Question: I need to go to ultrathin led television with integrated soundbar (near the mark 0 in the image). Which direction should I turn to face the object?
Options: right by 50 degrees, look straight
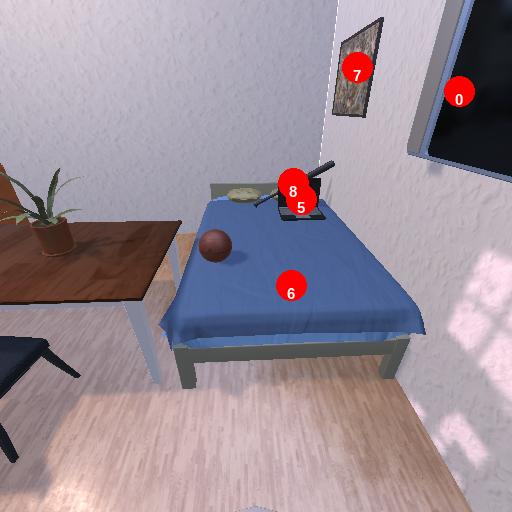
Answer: right by 50 degrees